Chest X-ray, AP view. Patient: 52 years old, sex M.
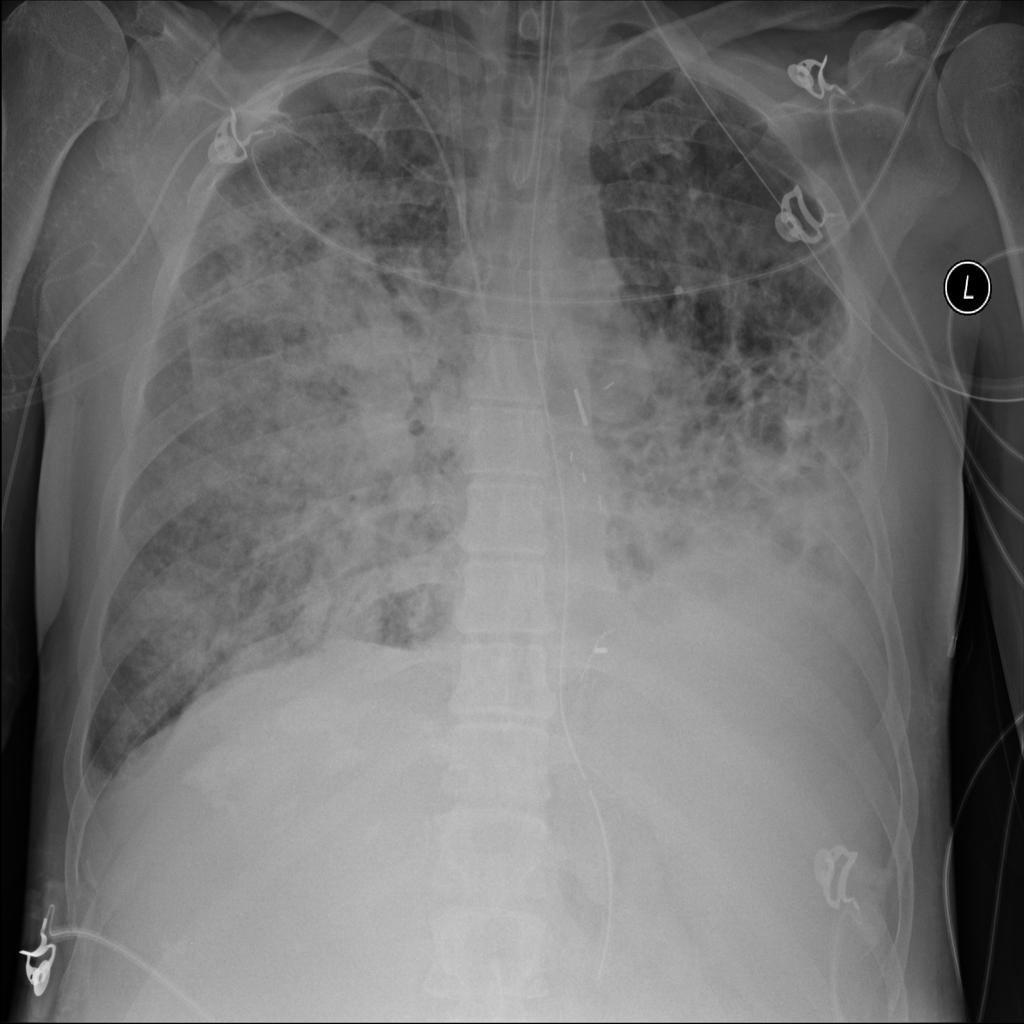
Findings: No Finding